Interaction volume radius: 10 \u00c5
Interaction volume height: 10 \u00c5
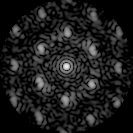
Disorder parameter: 0.42